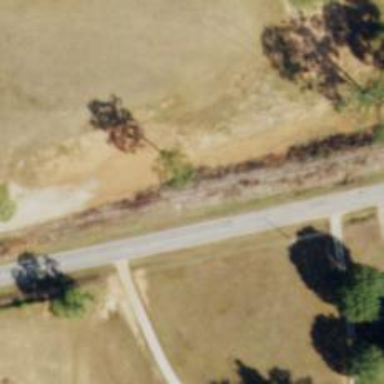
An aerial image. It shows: Abandoned railway.